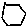
Label: hexagon